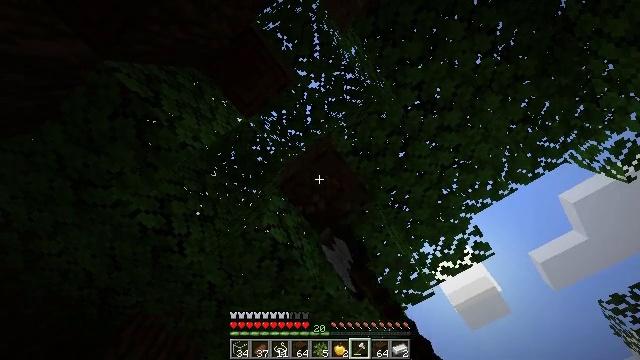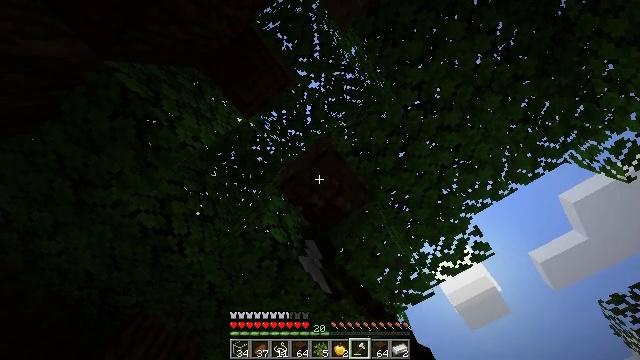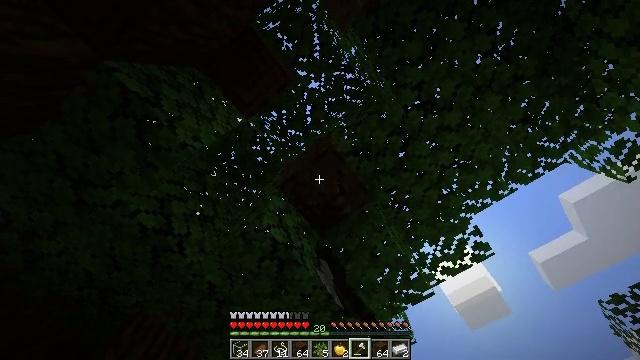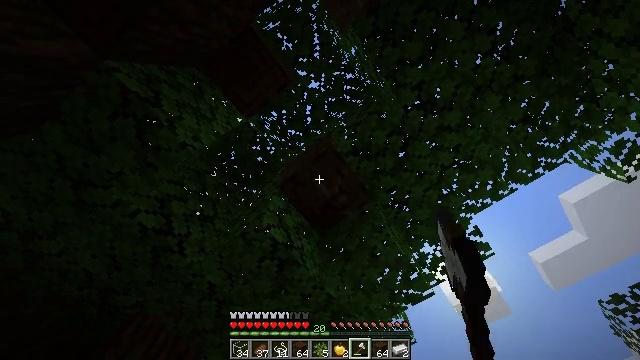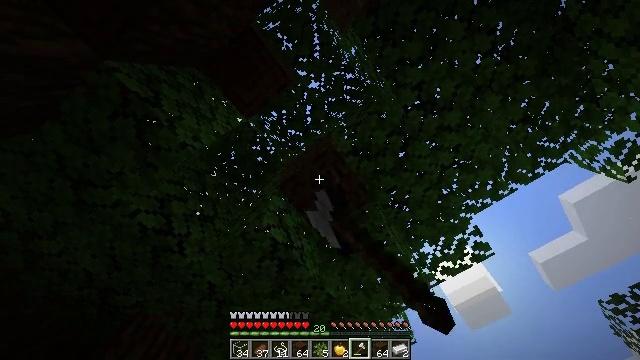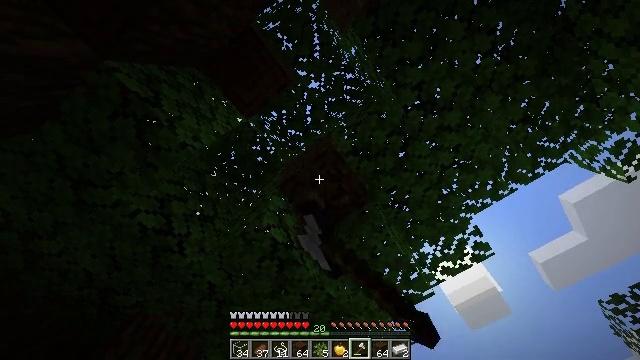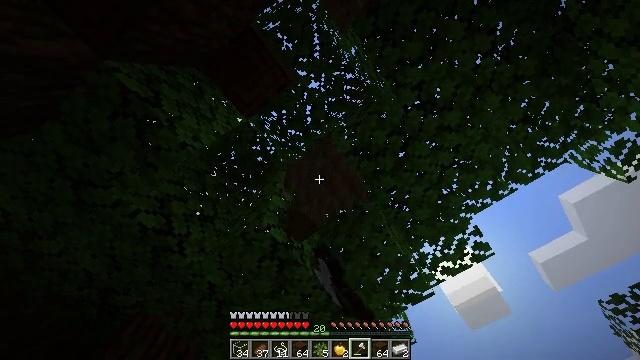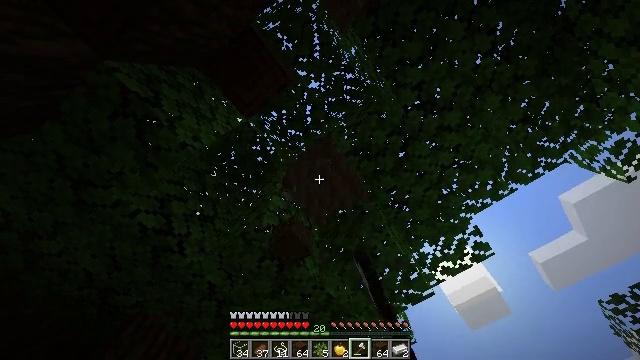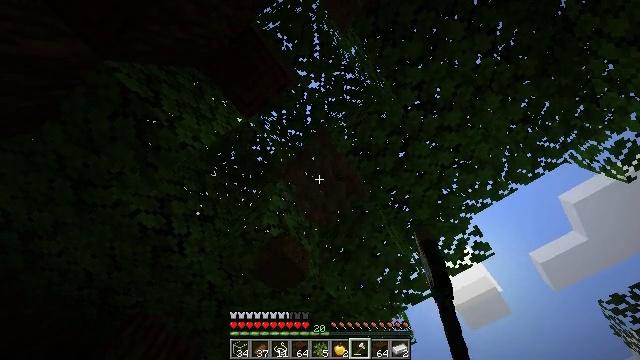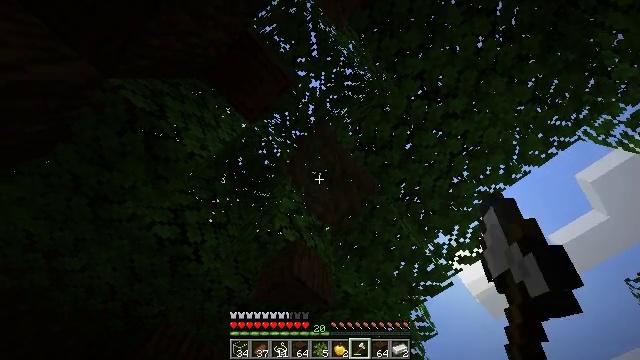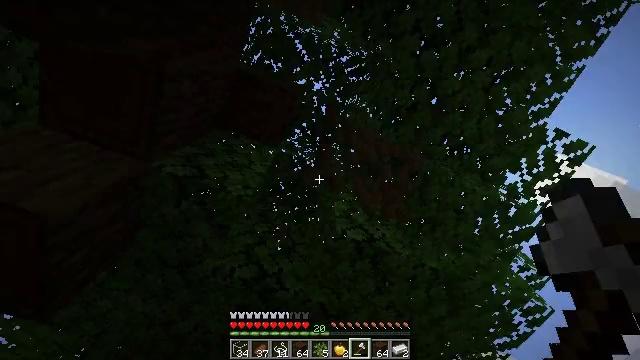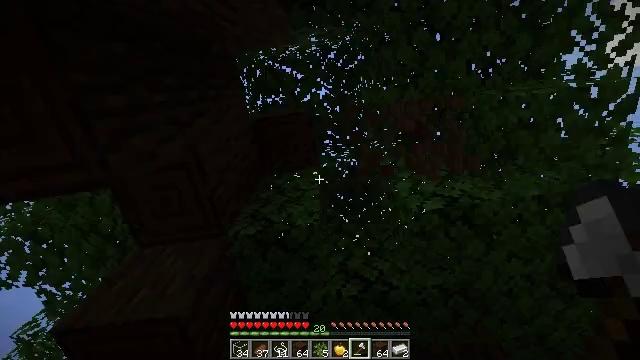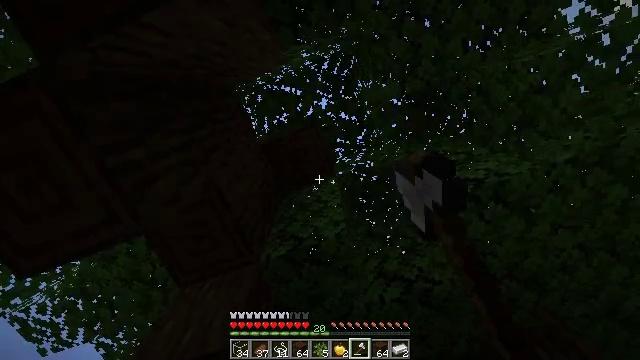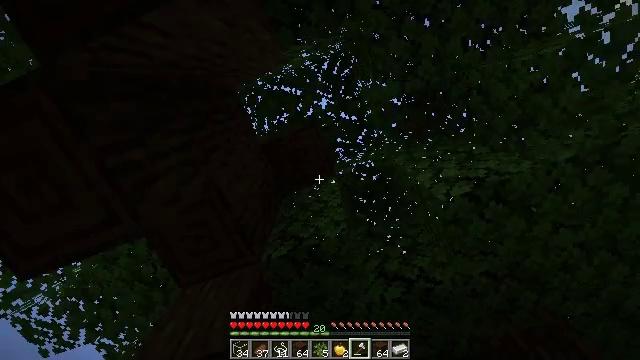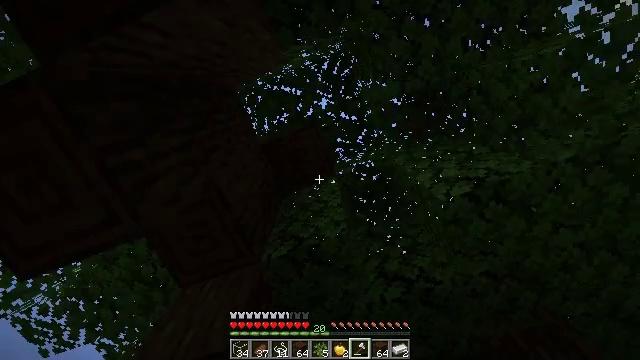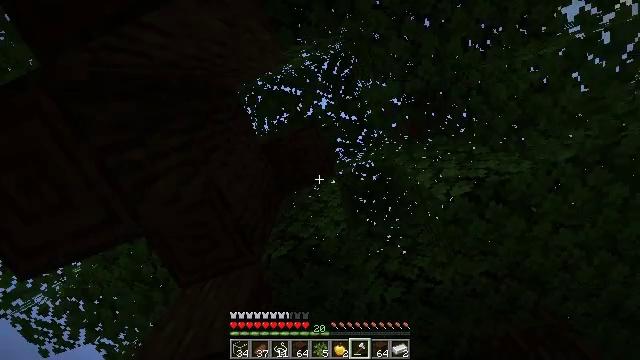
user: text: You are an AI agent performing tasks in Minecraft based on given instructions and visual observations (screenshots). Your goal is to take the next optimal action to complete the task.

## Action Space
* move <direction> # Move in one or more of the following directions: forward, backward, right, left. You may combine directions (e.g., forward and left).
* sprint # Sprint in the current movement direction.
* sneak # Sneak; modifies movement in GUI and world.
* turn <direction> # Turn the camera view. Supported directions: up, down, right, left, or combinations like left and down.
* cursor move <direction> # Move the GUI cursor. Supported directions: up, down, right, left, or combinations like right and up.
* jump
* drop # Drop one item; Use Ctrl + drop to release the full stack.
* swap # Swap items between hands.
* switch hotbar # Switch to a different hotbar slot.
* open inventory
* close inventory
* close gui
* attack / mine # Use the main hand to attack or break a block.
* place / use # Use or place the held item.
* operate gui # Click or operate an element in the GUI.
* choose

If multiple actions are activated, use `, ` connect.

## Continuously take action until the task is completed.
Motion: motion action
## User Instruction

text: Harvest dark oak log for resources.
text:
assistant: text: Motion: attack / mine
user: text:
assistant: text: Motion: attack / mine
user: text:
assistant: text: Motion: attack / mine
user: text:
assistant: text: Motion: attack / mine
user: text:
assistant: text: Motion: attack / mine
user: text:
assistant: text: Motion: attack / mine
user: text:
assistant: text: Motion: attack / mine
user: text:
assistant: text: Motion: attack / mine
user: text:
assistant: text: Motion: turn left, attack / mine
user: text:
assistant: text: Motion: turn left, attack / mine
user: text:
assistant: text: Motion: turn left and up, attack / mine
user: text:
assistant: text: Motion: turn left and up, attack / mine
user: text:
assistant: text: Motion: attack / mine
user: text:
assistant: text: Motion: attack / mine
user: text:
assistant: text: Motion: attack / mine
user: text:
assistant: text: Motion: turn right and up, attack / mine
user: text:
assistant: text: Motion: turn right and up, attack / mine
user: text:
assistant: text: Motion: attack / mine
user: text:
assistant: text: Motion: attack / mine
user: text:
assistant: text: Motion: turn left, attack / mine
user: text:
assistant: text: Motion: turn left, attack / mine
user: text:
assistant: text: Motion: attack / mine
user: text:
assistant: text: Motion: attack / mine
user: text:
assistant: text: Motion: attack / mine
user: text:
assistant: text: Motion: attack / mine
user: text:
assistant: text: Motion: attack / mine
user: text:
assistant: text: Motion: attack / mine
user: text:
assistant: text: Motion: attack / mine
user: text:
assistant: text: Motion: attack / mine
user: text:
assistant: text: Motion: attack / mine